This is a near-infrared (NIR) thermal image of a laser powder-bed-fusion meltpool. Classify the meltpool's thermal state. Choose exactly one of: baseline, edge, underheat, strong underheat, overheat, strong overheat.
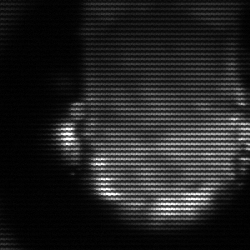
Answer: baseline